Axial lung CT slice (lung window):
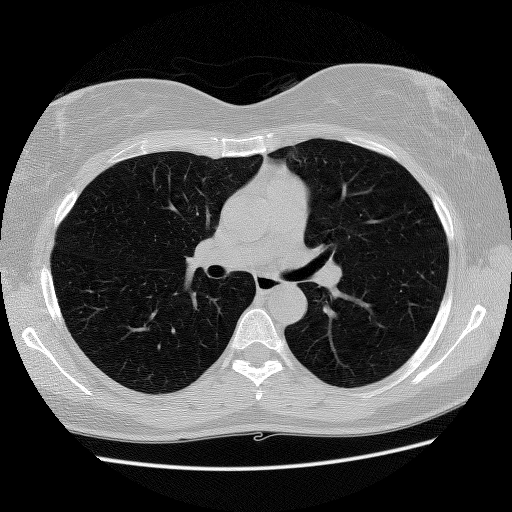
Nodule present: no